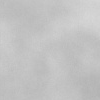
Atmospheric dust classification: dusty